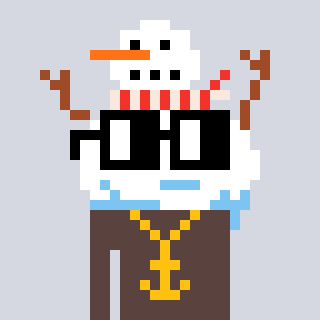
a pixel art character with square black glasses, a snowman-shaped head and a darkbrown-colored body on a cool background